Interaction volume radius: 5 \u00c5
Interaction volume height: 30 \u00c5
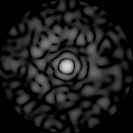
Disorder parameter: 0.7972